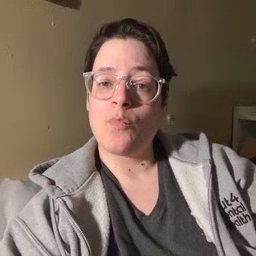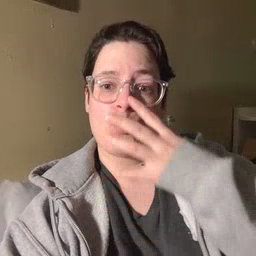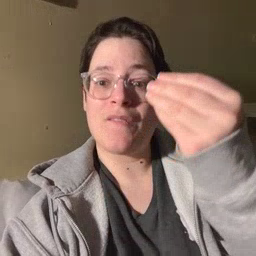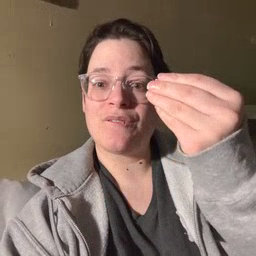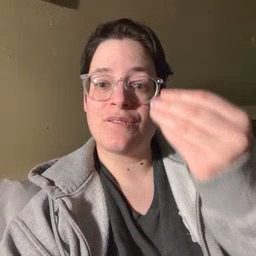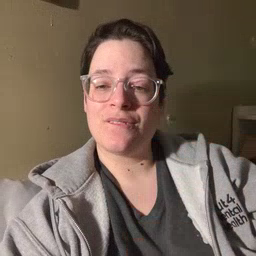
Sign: wolf